Chest X-ray. View position: PA
Patient age: 49
Patient sex: M
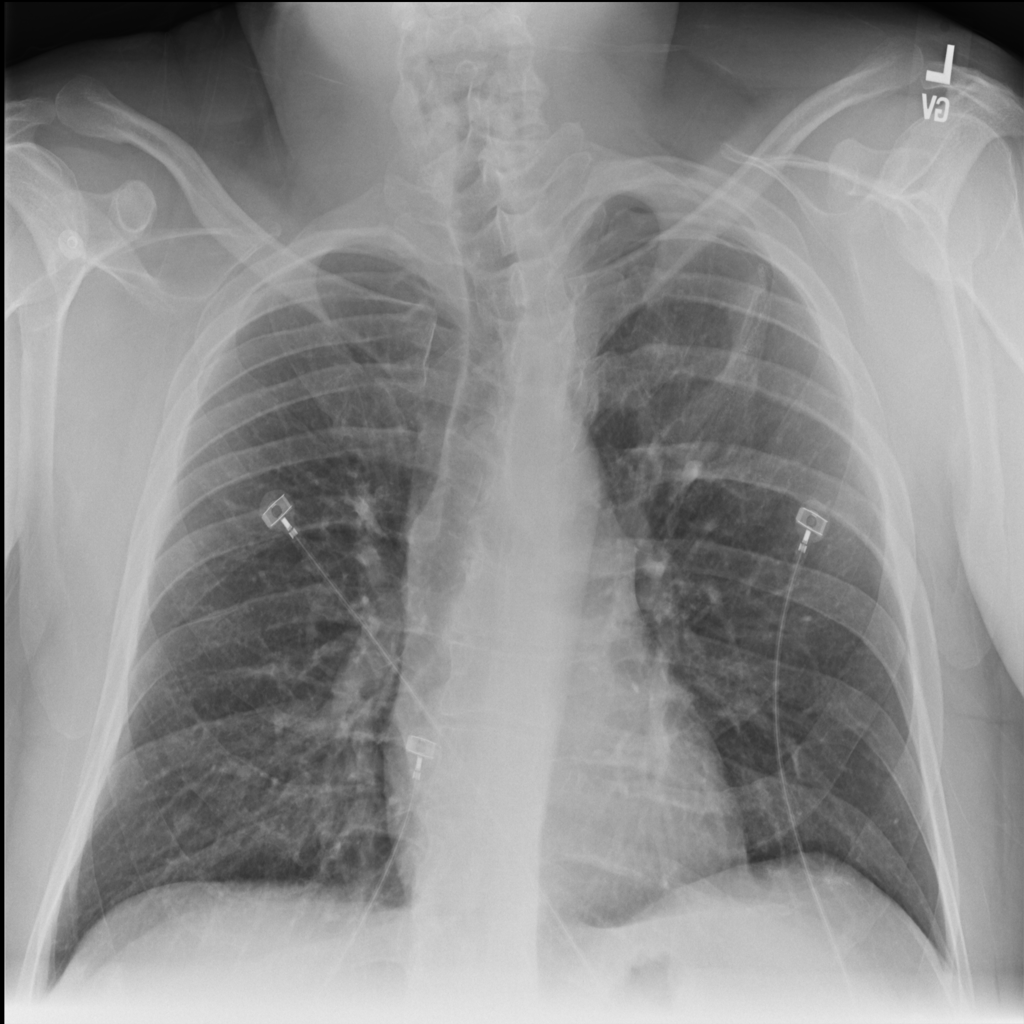
Finding: Pneumothorax